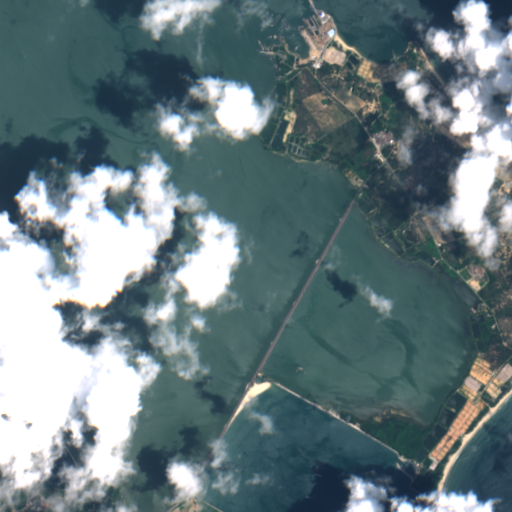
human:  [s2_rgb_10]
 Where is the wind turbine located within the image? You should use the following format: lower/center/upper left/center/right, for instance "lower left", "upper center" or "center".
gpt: The wind turbine is located in the right of the image.
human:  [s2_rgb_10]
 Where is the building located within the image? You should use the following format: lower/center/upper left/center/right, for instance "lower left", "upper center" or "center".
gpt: There is no building in the image.